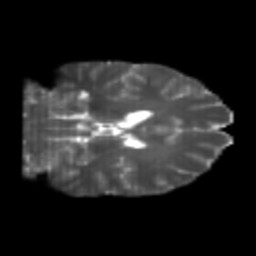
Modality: T2w
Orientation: coronal
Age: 24
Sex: male
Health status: healthy
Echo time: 0.074 s